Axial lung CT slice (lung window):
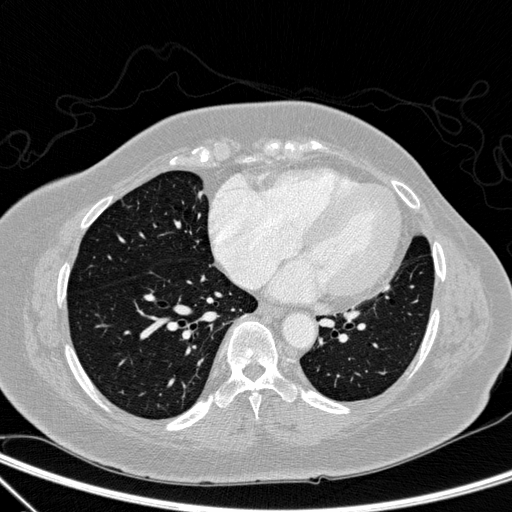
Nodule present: no